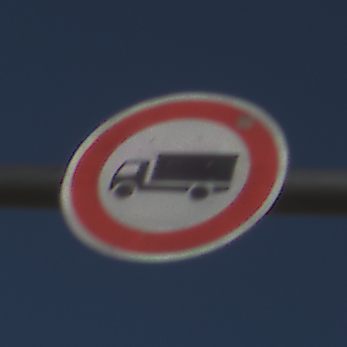
Verkehrszeichen: VerbotFuerKraftfahrzeugeUeberDreiKommaFuenfTonnen
Umgebung: Outdoor, Nature
Tageszeit: MorningAfternoon
Wetter: Clear
Licht: Natural
Jahreszeit: Autumn
Kontrast: HighContrast